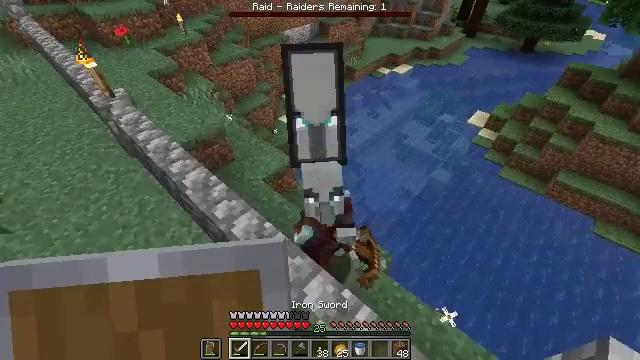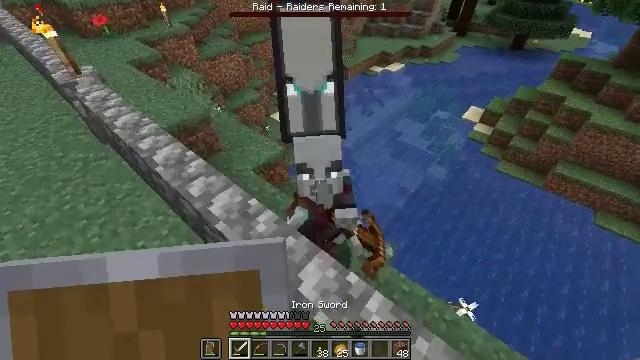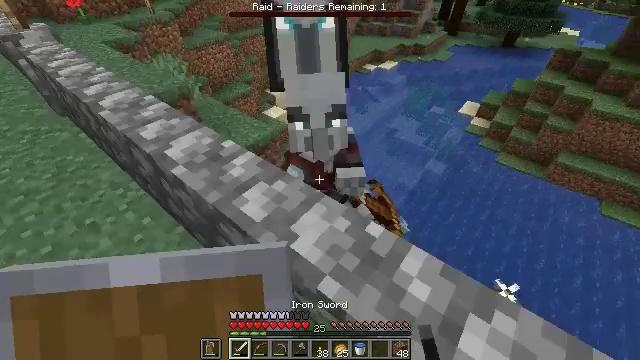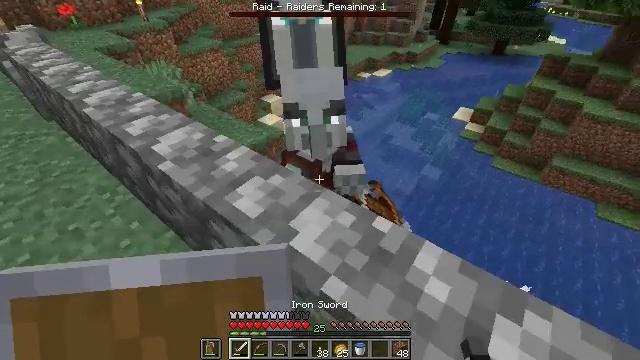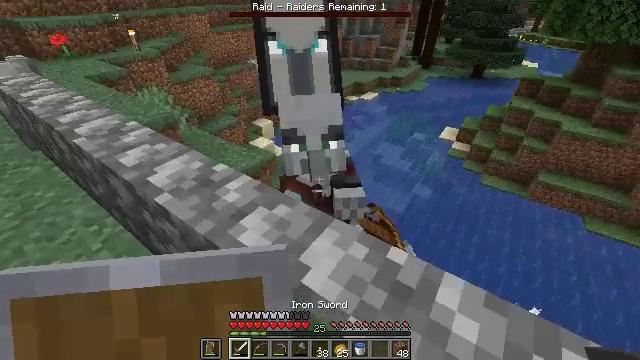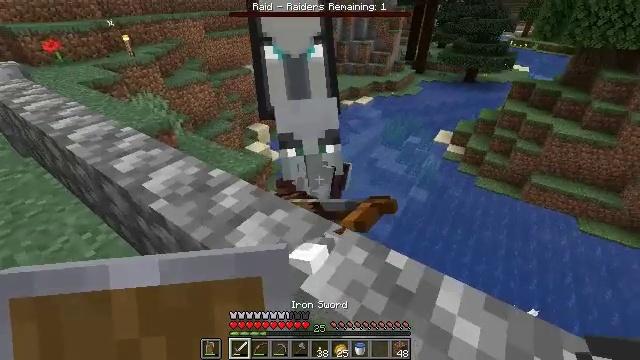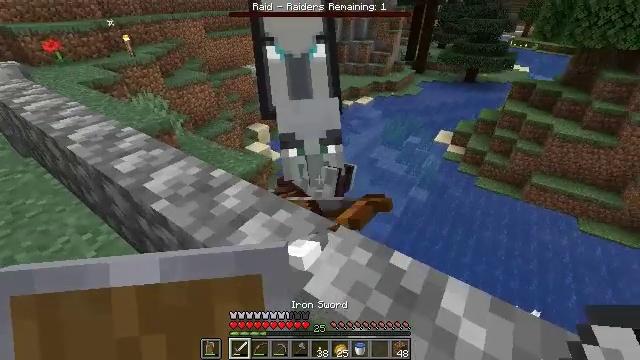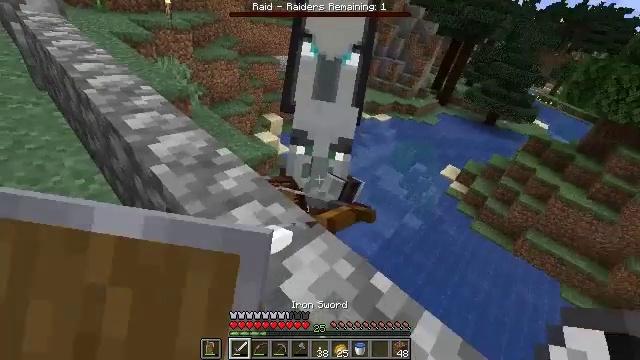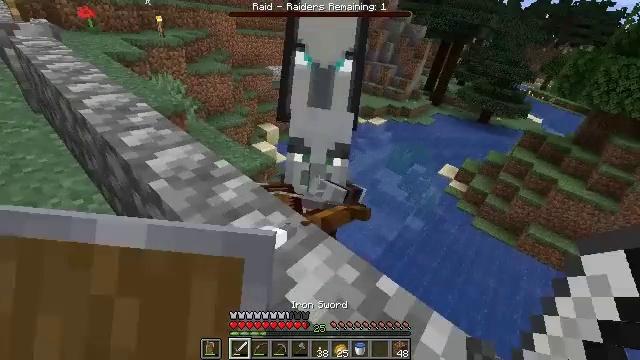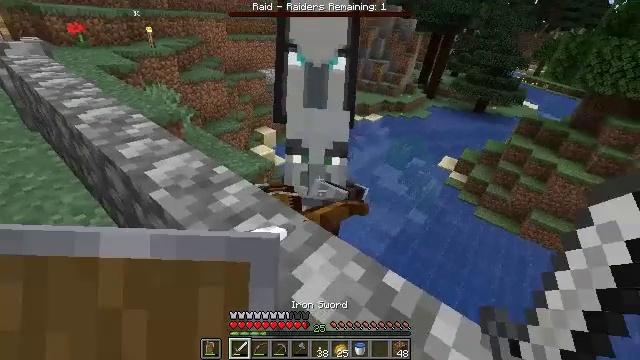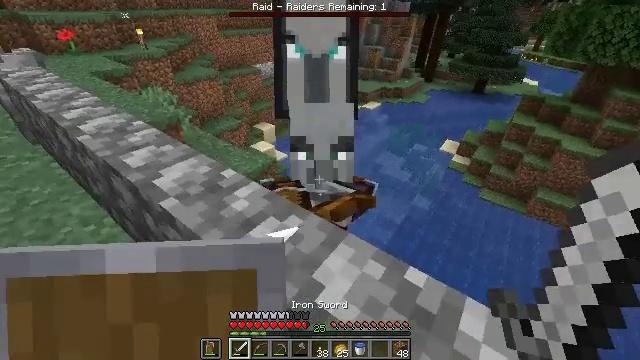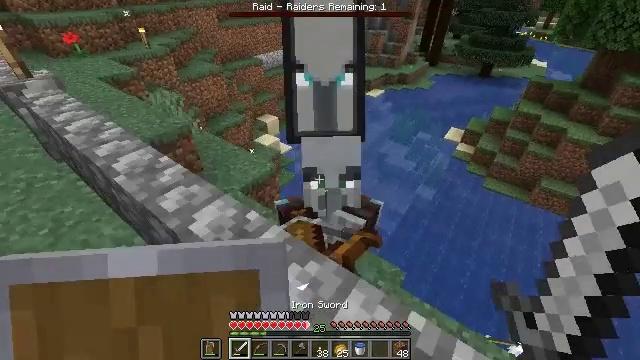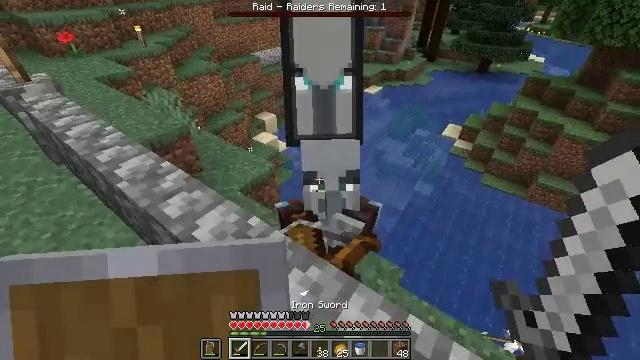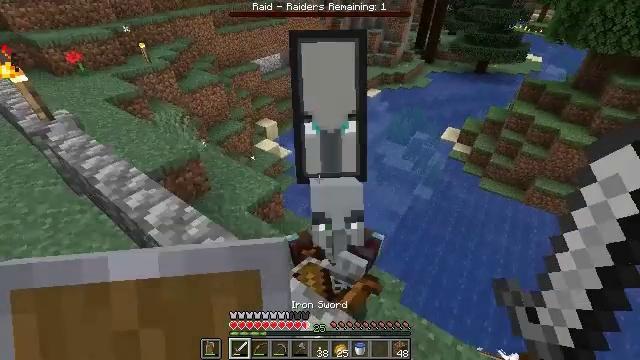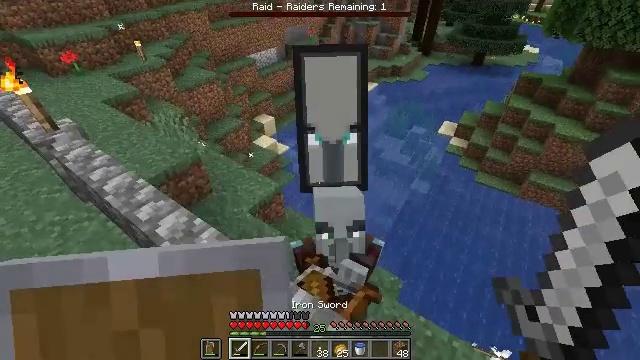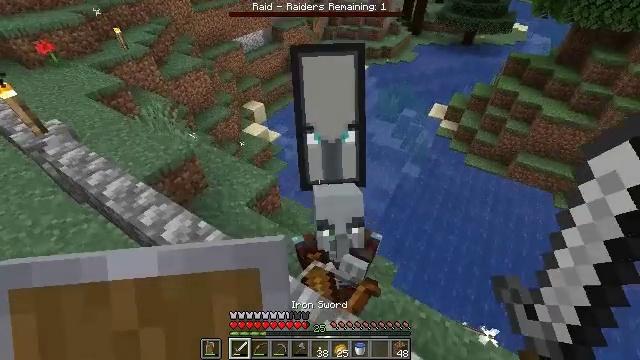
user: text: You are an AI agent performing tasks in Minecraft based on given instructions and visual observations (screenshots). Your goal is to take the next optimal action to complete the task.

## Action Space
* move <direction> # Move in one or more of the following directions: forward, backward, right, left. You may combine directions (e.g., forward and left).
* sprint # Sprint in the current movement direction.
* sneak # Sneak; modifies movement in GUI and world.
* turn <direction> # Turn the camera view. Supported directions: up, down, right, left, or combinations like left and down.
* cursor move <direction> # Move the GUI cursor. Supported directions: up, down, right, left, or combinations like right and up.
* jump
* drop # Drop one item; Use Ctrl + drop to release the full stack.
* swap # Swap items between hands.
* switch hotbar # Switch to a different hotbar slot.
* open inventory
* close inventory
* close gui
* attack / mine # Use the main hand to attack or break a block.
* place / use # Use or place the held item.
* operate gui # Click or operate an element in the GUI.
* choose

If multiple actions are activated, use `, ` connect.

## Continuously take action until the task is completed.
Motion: motion action
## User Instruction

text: Kill a pillager.
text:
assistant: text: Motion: turn right, attack / mine
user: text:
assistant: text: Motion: turn right and up, attack / mine
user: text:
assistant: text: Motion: turn right and up, attack / mine
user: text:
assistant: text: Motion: turn right and up, attack / mine
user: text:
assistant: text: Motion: turn right, attack / mine
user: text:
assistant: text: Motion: attack / mine
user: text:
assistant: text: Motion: no_op
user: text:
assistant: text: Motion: turn up
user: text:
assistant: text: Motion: no_op
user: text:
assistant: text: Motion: move forward, turn down
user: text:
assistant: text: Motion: move forward, turn down, jump
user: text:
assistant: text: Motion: move forward, jump
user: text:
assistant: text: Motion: move forward, jump
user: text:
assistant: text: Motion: move forward, turn down
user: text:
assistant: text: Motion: move forward, turn right and down
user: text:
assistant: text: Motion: move forward, turn right and down
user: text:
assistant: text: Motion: turn right
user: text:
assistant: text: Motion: turn right and down
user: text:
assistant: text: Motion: turn right, attack / mine
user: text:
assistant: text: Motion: turn right and up, attack / mine
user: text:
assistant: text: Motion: turn right and up
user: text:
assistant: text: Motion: attack / mine
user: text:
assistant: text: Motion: no_op
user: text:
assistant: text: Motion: no_op
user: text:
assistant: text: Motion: no_op